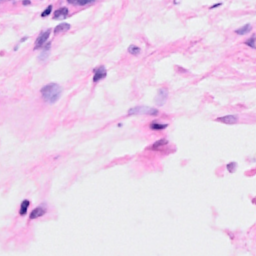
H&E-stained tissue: Breast